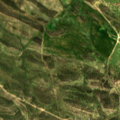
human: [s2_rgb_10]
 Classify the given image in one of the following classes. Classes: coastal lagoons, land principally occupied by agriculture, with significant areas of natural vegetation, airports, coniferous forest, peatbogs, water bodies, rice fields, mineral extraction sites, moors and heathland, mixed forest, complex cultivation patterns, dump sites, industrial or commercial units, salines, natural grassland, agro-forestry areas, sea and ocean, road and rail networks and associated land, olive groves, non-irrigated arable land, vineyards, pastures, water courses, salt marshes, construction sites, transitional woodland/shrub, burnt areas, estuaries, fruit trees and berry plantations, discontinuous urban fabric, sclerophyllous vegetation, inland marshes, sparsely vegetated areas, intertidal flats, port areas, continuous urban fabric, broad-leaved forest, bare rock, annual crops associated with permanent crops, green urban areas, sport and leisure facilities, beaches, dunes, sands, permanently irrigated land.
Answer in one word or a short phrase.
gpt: land principally occupied by agriculture, with significant areas of natural vegetation, agro-forestry areas